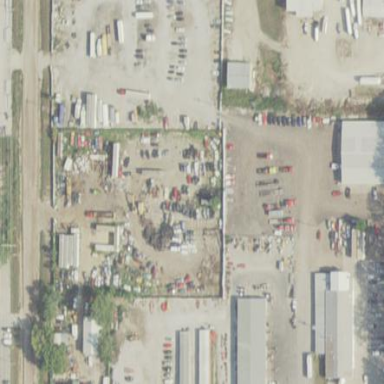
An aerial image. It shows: Scrap yard located in industrial area.